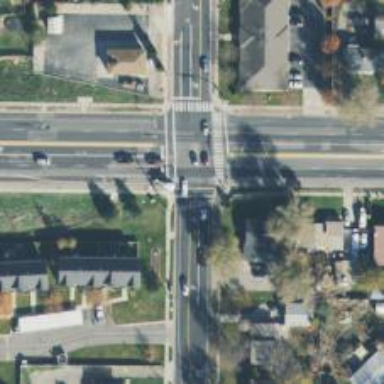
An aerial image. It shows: Crossing on footway.